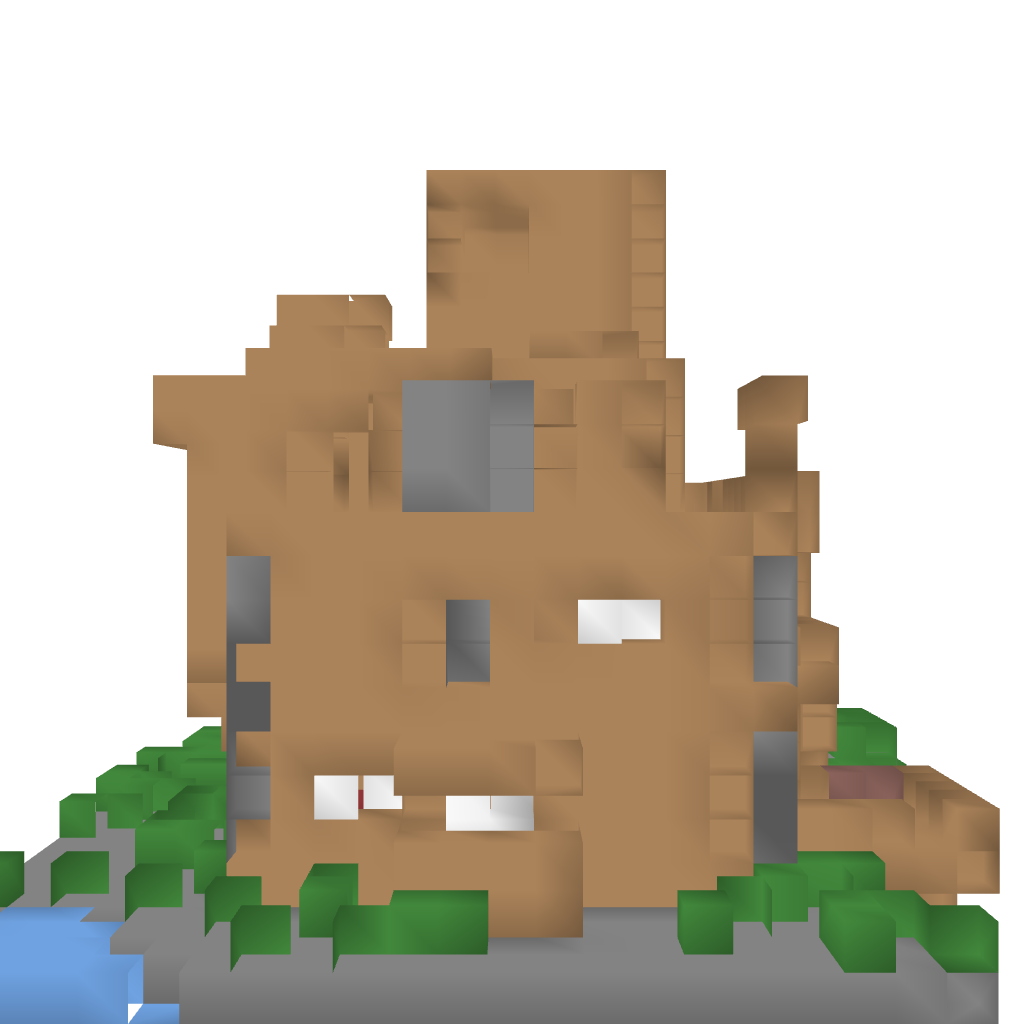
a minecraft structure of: AhmetEmin wood Villa bad low quality